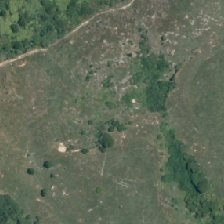
Land cover: low_producing_grassland